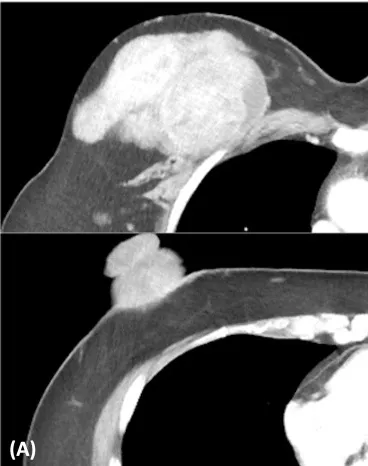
Computed tomography of the ruptured phyllodes tumor. (A) Contrast-enhanced computed tomography (CT) findings at the initial examination findings demonstrated a 110x85 mm mass with contrast effects and calcification compressing the skin and pectoralis major muscle and a 40x35 mm mass erupting from the paramammary nipple.
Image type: radiology (ct)